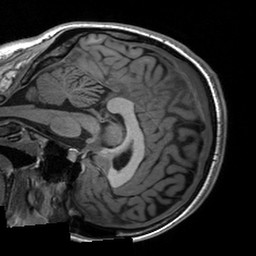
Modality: T1w
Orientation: sagittal
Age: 24
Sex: female
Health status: healthy
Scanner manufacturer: siemens
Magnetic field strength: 3 T
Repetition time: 2 s
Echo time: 0.00197 s